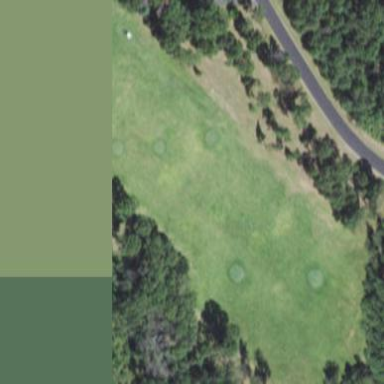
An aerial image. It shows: Driving range for golf on grass.